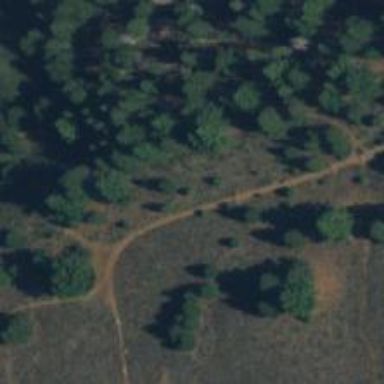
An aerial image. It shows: Path.